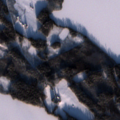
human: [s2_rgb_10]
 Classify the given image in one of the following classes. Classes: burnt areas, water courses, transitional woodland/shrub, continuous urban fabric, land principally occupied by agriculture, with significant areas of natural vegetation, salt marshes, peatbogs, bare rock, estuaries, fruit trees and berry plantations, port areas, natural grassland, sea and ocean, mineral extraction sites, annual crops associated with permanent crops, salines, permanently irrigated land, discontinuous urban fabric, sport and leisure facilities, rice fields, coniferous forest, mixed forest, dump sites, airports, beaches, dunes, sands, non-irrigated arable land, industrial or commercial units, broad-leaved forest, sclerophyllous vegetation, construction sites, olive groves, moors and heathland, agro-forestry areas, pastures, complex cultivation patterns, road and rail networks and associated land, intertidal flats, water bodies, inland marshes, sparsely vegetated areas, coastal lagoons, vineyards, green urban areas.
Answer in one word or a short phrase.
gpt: coniferous forest, mixed forest, water bodies